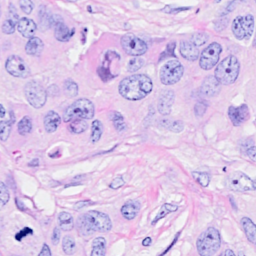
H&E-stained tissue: Breast